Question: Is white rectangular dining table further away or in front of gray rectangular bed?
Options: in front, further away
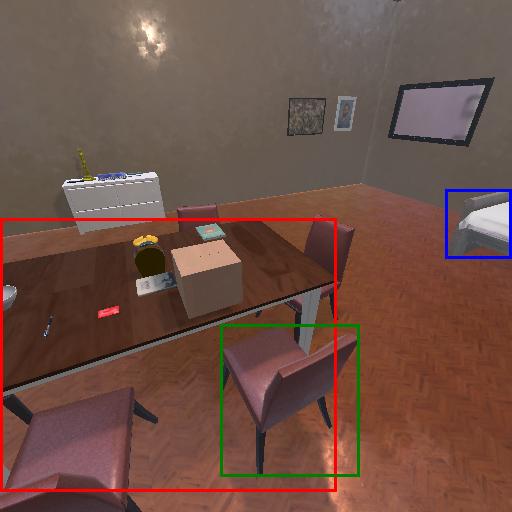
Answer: in front